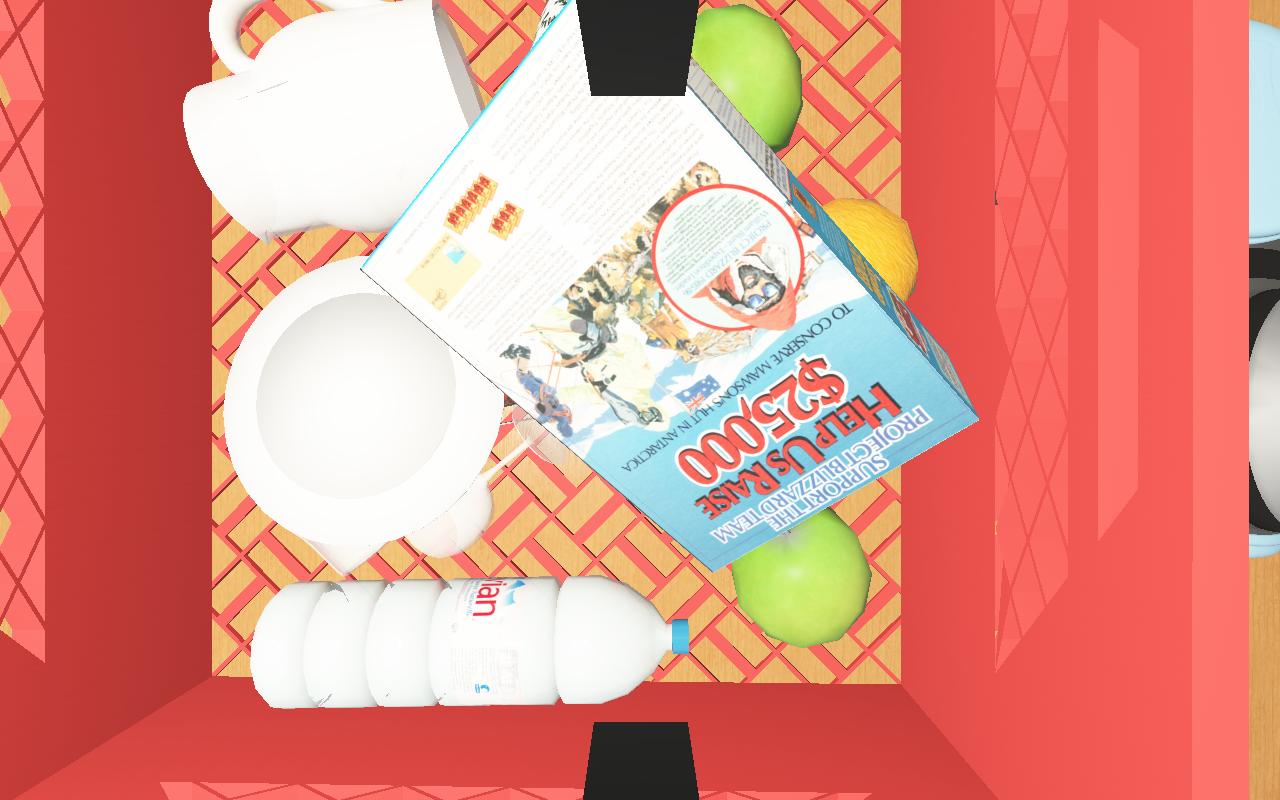
Objects in the scene:
apple
apple
orange
wineglass
honey jar
cereal box
cereal box